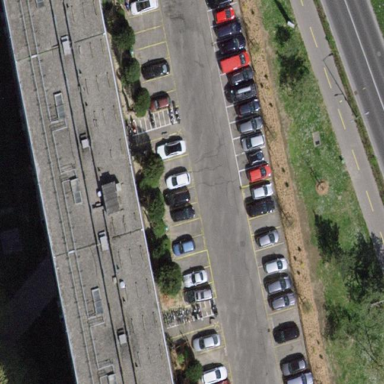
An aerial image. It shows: Parking area with surface.